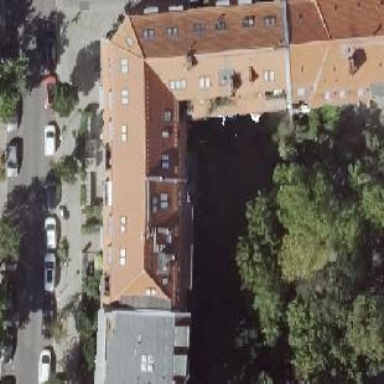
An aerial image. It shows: Apartments housed in building with gambrel roof.